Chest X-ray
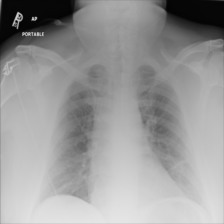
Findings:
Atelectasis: positive
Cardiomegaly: negative
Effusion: negative
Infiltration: negative
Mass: negative
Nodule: negative
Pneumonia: negative
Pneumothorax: negative
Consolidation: negative
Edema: negative
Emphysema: negative
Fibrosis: negative
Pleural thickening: negative
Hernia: negative